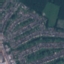
Land use / land cover class: Residential